Aerial crown-view tile of a tropical tree (Barro Colorado Island, Panama), acquired 20241112:
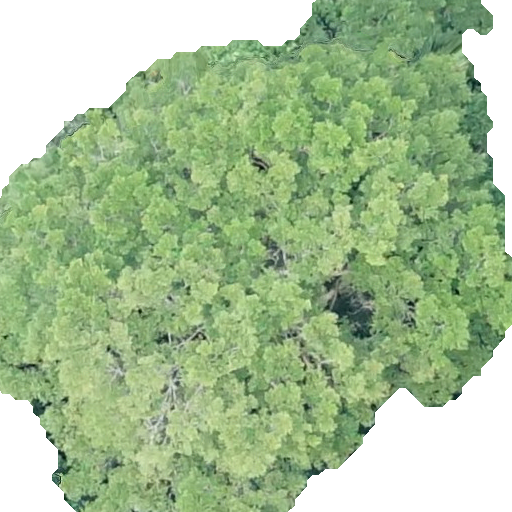
Species: Terminalia amazonia
GBIF accepted scientific name: Terminalia amazonica
Crown area: 326.729 m²